Question: I have many textfields in an particular view of my iOS application. Some textfields have popover controller while others have textfields that can be typed.
The problem I face is when I touch the textfields. Before I end editing of that particular textfield, if I touch the popovercontroller, both the popovercontroller and textfields appear on the UI.
How to avoid this?
Sorry being vague. Here is the image. I want the texteditor to go off when another textfield is being touched.

Tried doing this:
'''
- (BOOL)textFieldShouldBeginEditing:(UITextField *)textField
{
NSArray *subviews = [self.view subviews];
for (id objects in subviews) {
if ([objects isKindOfClass:[UITextField class]]) {
UITextField *theTextField = objects;
if ([objects isFirstResponder]) {
[theTextField resignFirstResponder];
}
}
}
return YES;
}
'''
not working either... Need some guidance on this...
Tried this as well:
'''
-(void)touchesBegan:(NSSet *)touches withEvent:(UIEvent *)event{
NSArray *subviews = [self.view subviews];
for (id objects in subviews) {
if ([objects isKindOfClass:[UITextField class]]) {
UITextField *theTextField = objects;
if ([objects isFirstResponder]) {
[theTextField resignFirstResponder];
}
}
}
return YES;
}
'''
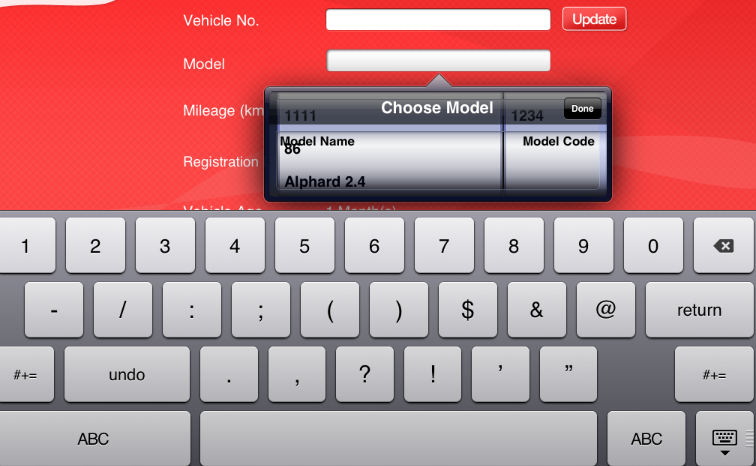
Answer: Try this:
'''
[self.view endEditing:YES];
'''